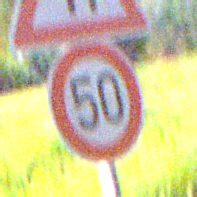
Verkehrszeichen: Geschwindigkeit50
Zusatzzeichen oben: EinseitigVerengteFahrbahnRechts
Umgebung: Outdoor, Suburban
Tageszeit: Night
Wetter: PartlyCloudy
Licht: Artificial
Jahreszeit: NotSpecified
Kontrast: HighContrast